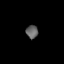
Tissue: lung
Cell type: Epithelial cells
Senescence score: 0.5564
Nuclear area (px): 155
Mean DAPI intensity: 97.768